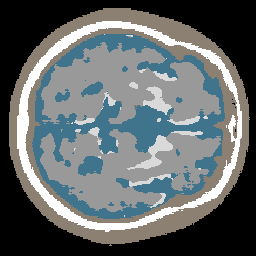
Label: no_lesion